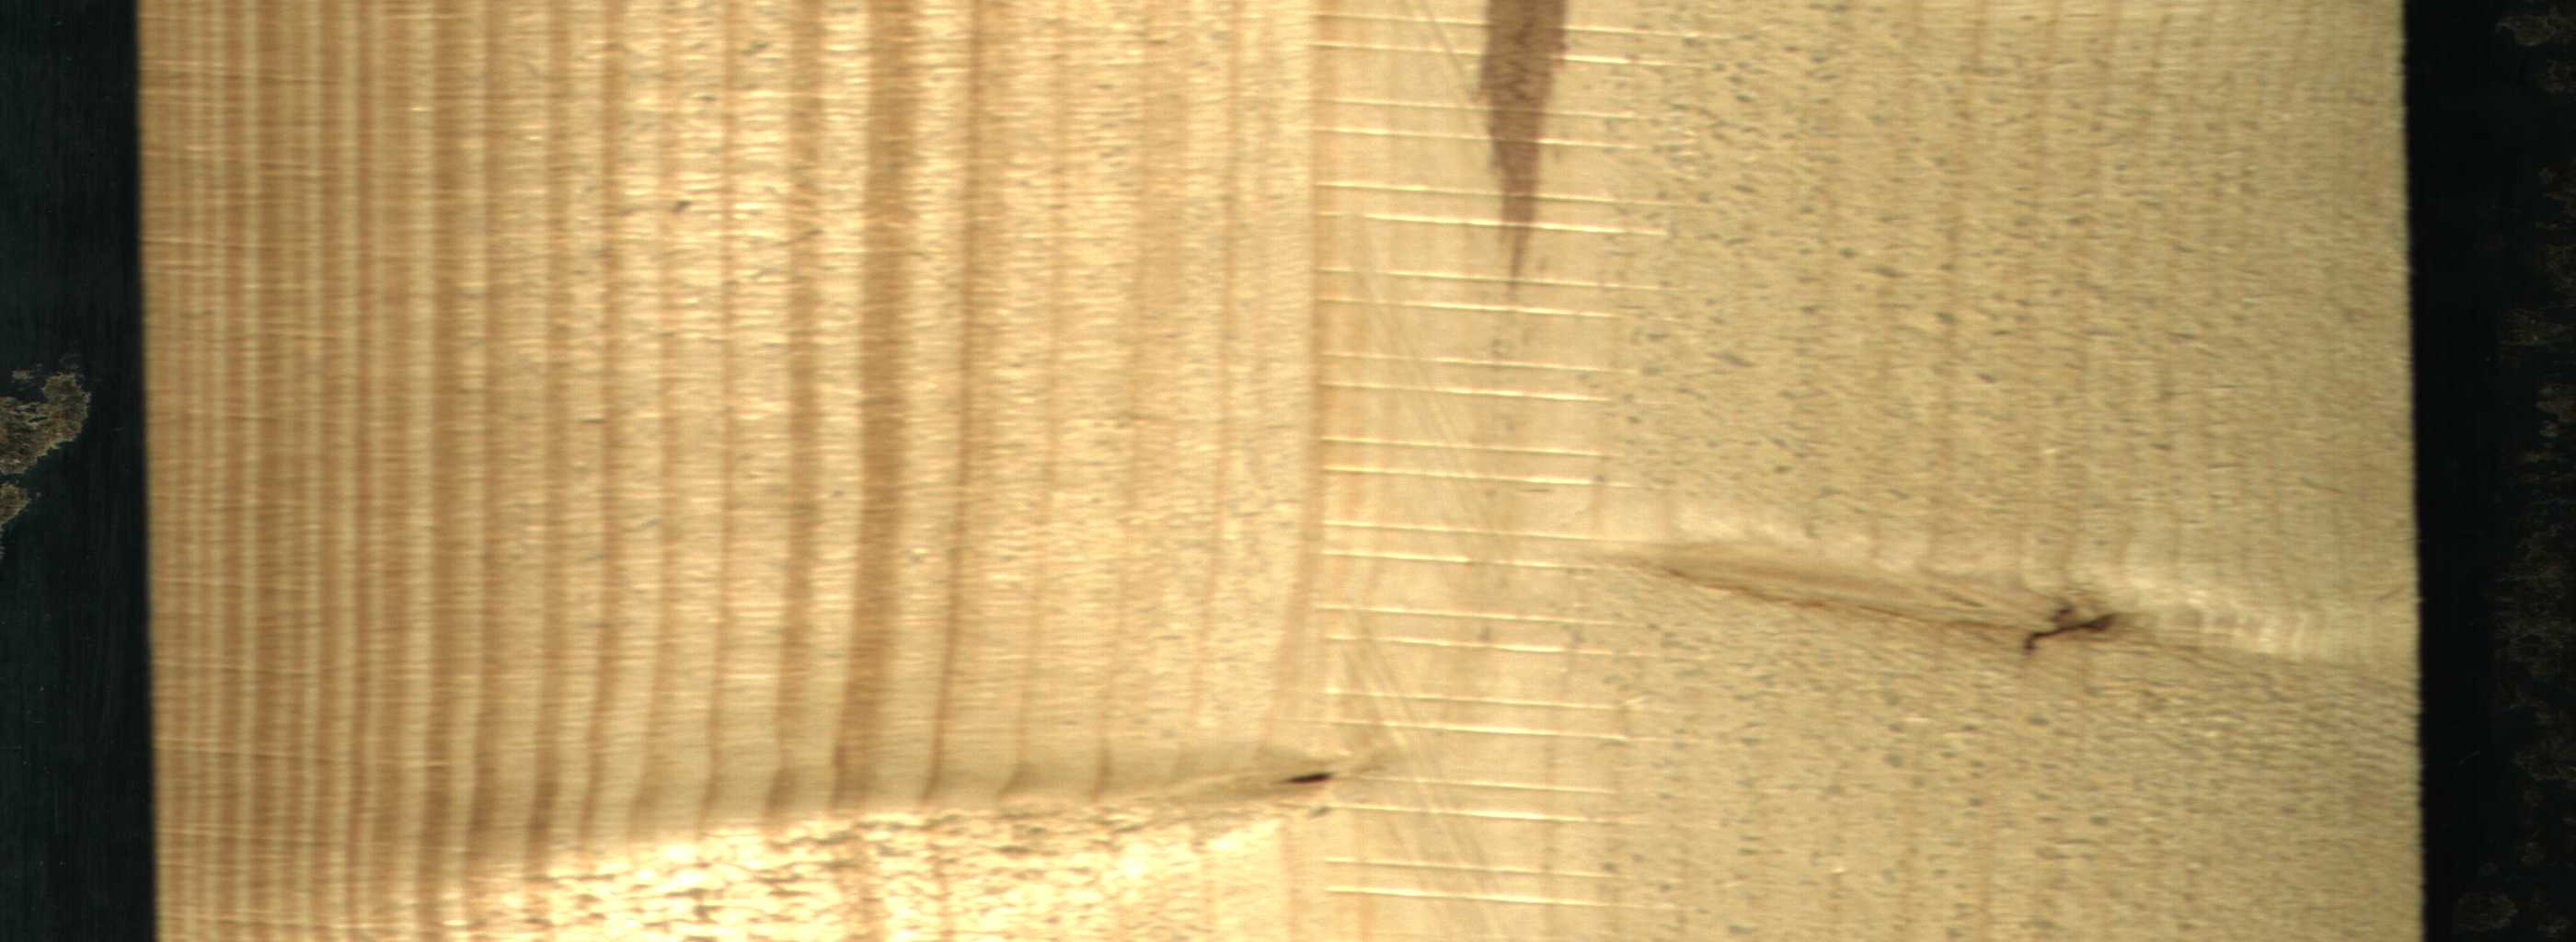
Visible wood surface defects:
Marrow
Dead_Knot
Dead_Knot
Live_Knot